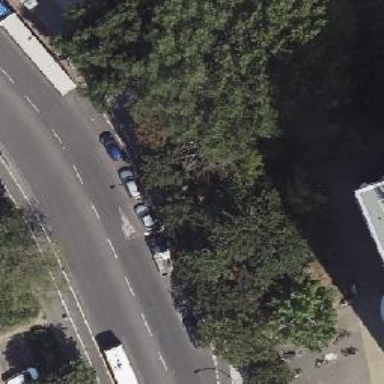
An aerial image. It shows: Asphalt sidewalk along the footway.